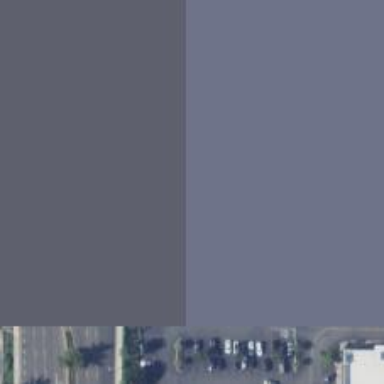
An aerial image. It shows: Parking space is available.